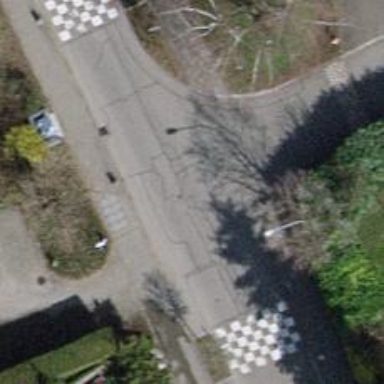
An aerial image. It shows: Table-style traffic calming feature.